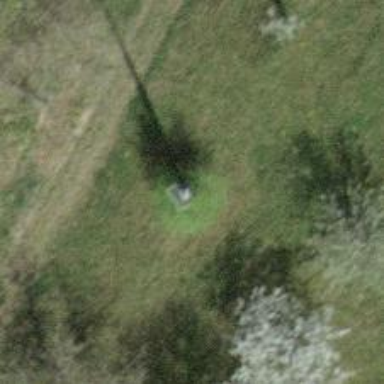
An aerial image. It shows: Mast tower used for communication.